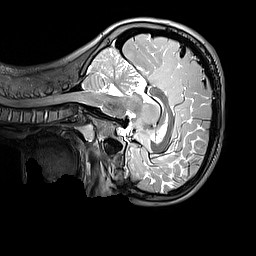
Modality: T2w
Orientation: sagittal
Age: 9
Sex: male
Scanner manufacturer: siemens
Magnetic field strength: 3 T
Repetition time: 3.2 s
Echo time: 0.408 s